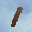
Label: 1